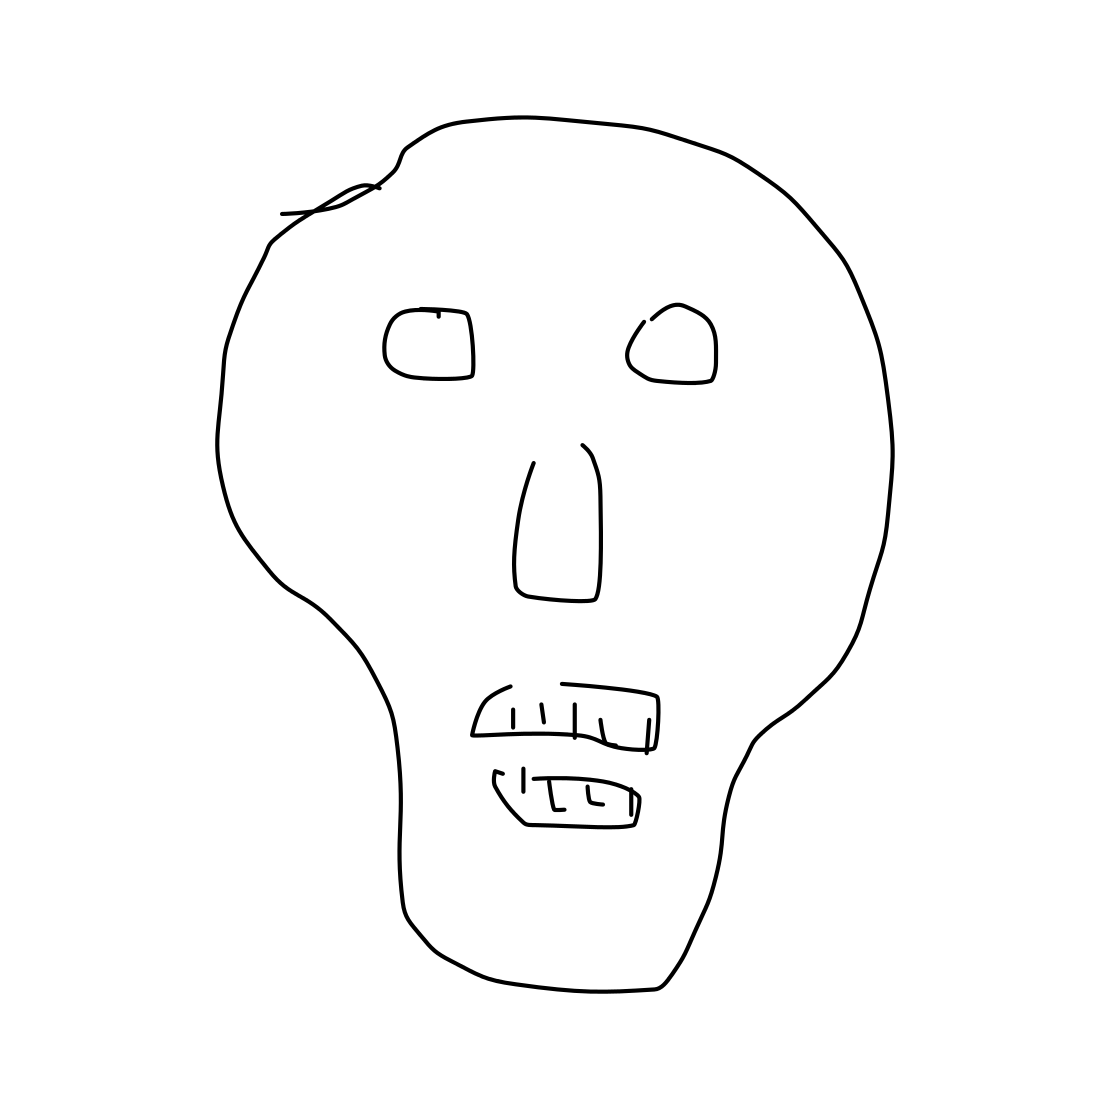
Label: skull